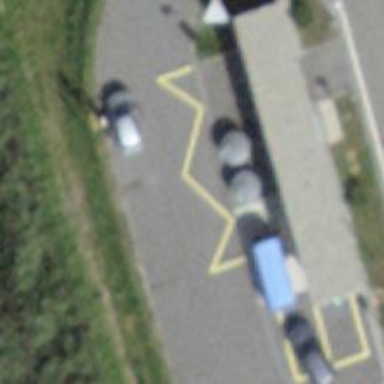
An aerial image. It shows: Bus stop with platform for public transport.